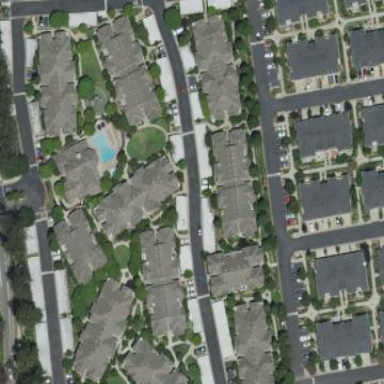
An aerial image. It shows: Residential area with apartments.